Interaction volume radius: 10 \u00c5
Interaction volume height: 25 \u00c5
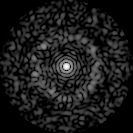
Disorder parameter: 0.848